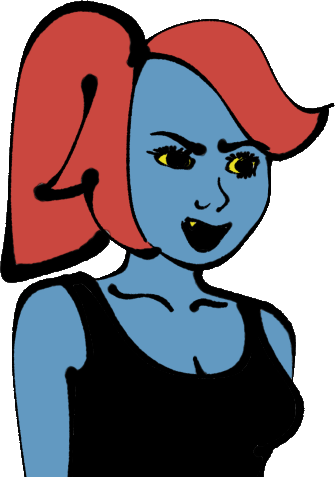
Label: 5_Tomboy